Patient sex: M
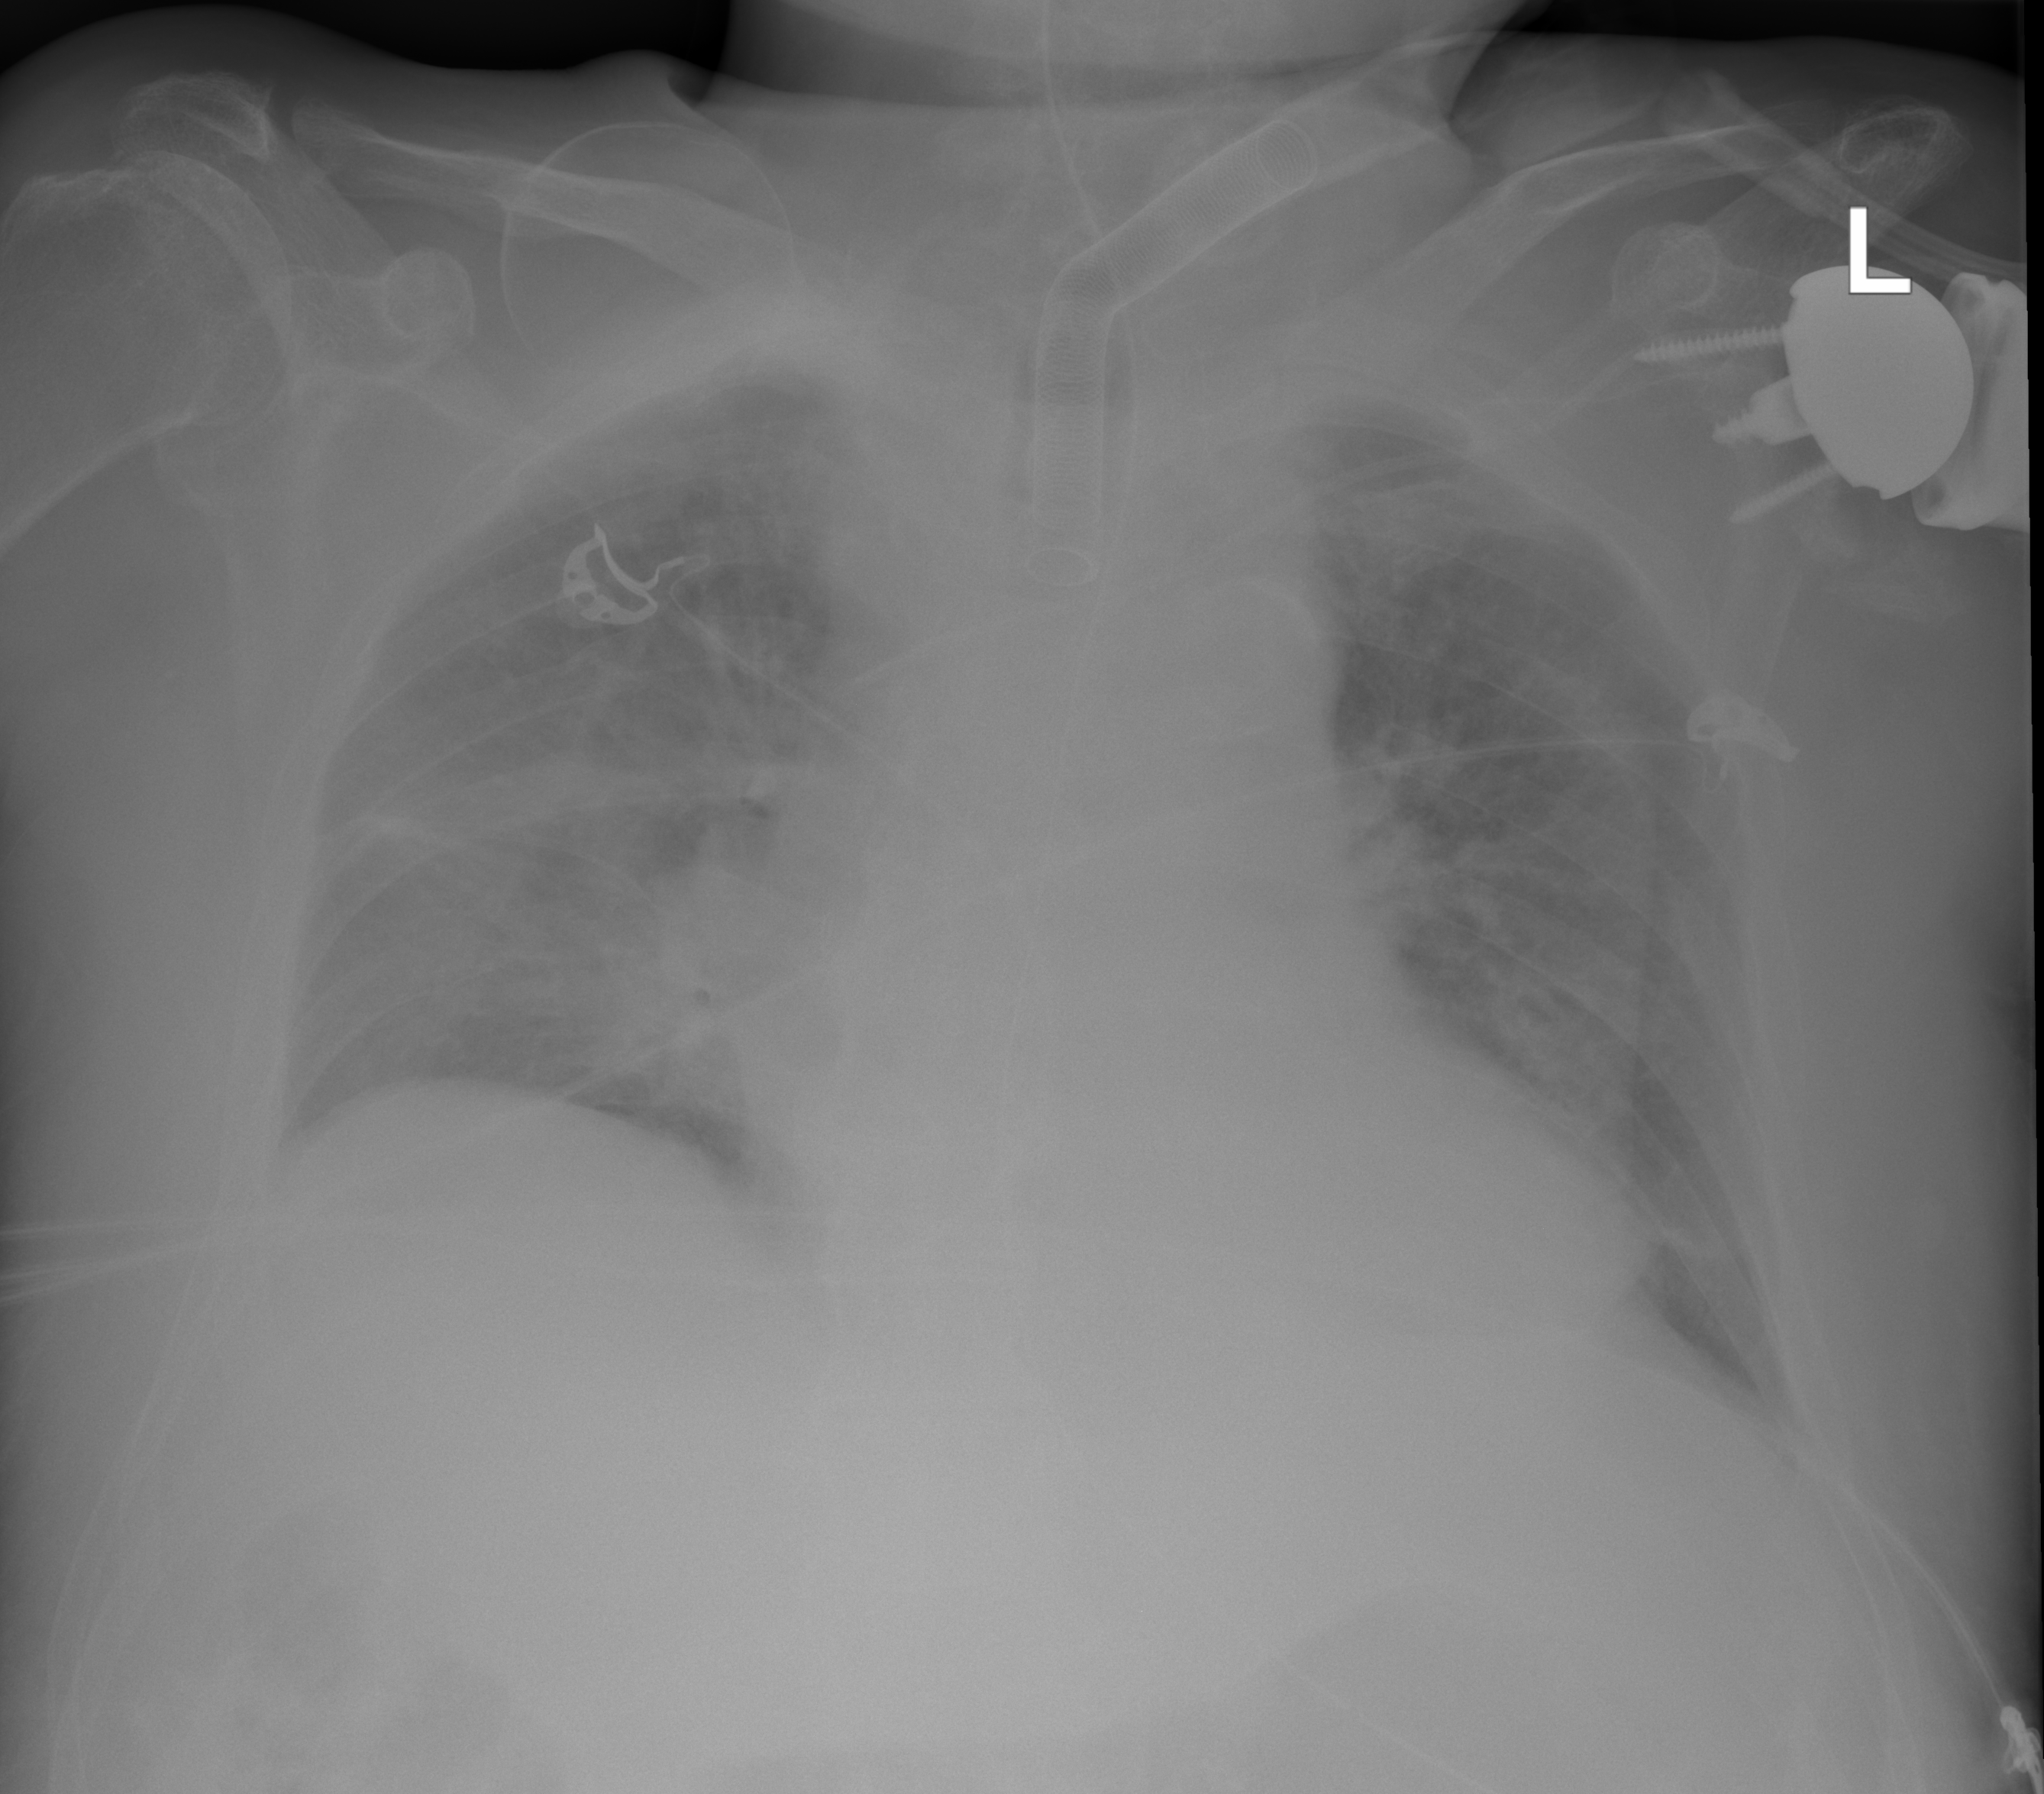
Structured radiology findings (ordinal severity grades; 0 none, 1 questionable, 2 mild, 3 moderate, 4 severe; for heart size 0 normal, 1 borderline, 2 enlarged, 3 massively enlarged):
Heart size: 2
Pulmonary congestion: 3
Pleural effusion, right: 0
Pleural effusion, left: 0
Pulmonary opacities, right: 2
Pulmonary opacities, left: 0
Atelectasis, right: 2
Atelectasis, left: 0